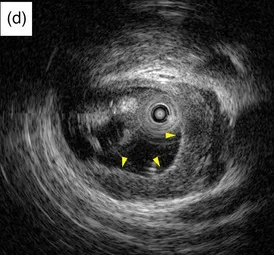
(d) IDUS of the bile duct stricture site shows irregular thickening of the inner hypoechoic layer without the disappearance of the innermost thin hyperechoic layer, as seen on endoscopic ultrasonography.
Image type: radiology (ultrasound)